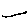
Label: line